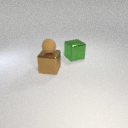
large brown metal cube below small brown rubber sphere